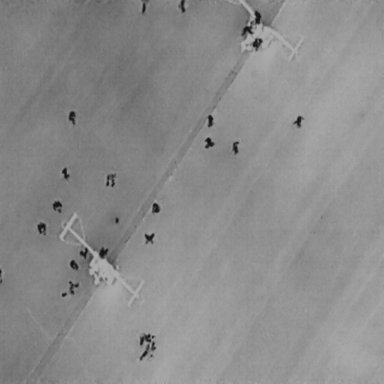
There are 22 People in the infrared image.